Interaction volume radius: 5 \u00c5
Interaction volume height: 15 \u00c5
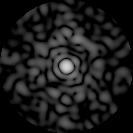
Disorder parameter: 0.891